Chest X-ray. View position: AP
Patient age: 7
Patient sex: F
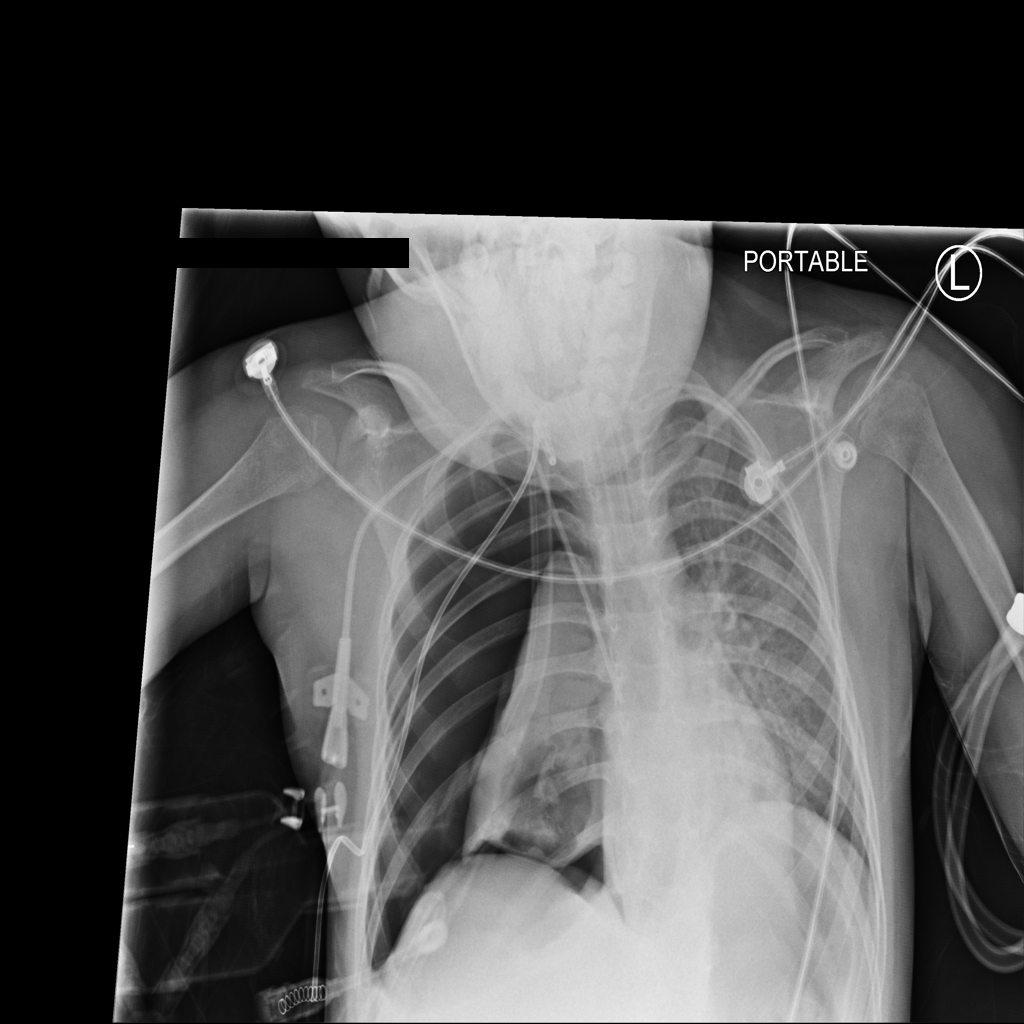
Finding: Pneumothorax